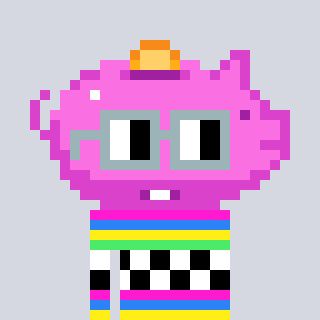
a pixel art character with square dark gray glasses, a piggybank-shaped head and a blue-colored body on a cool background